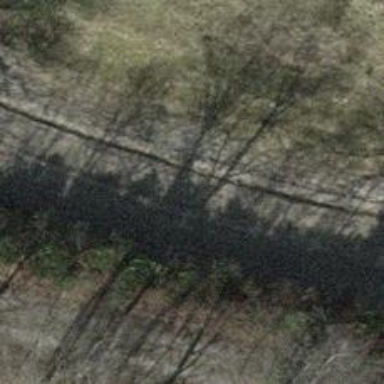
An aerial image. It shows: Track road with grade3 tracktype.